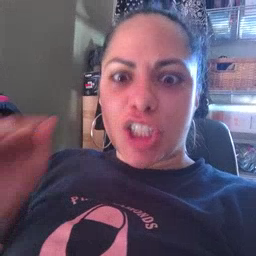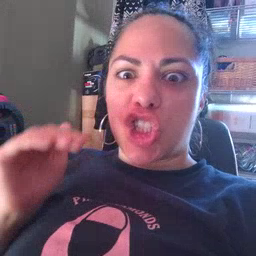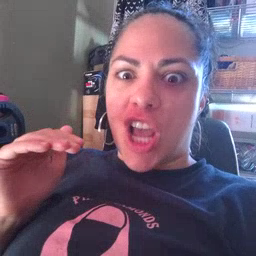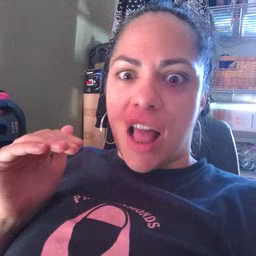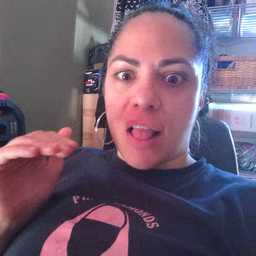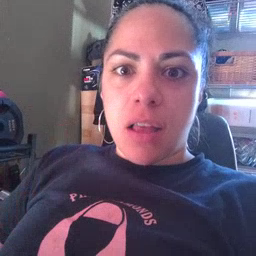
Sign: child